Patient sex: F
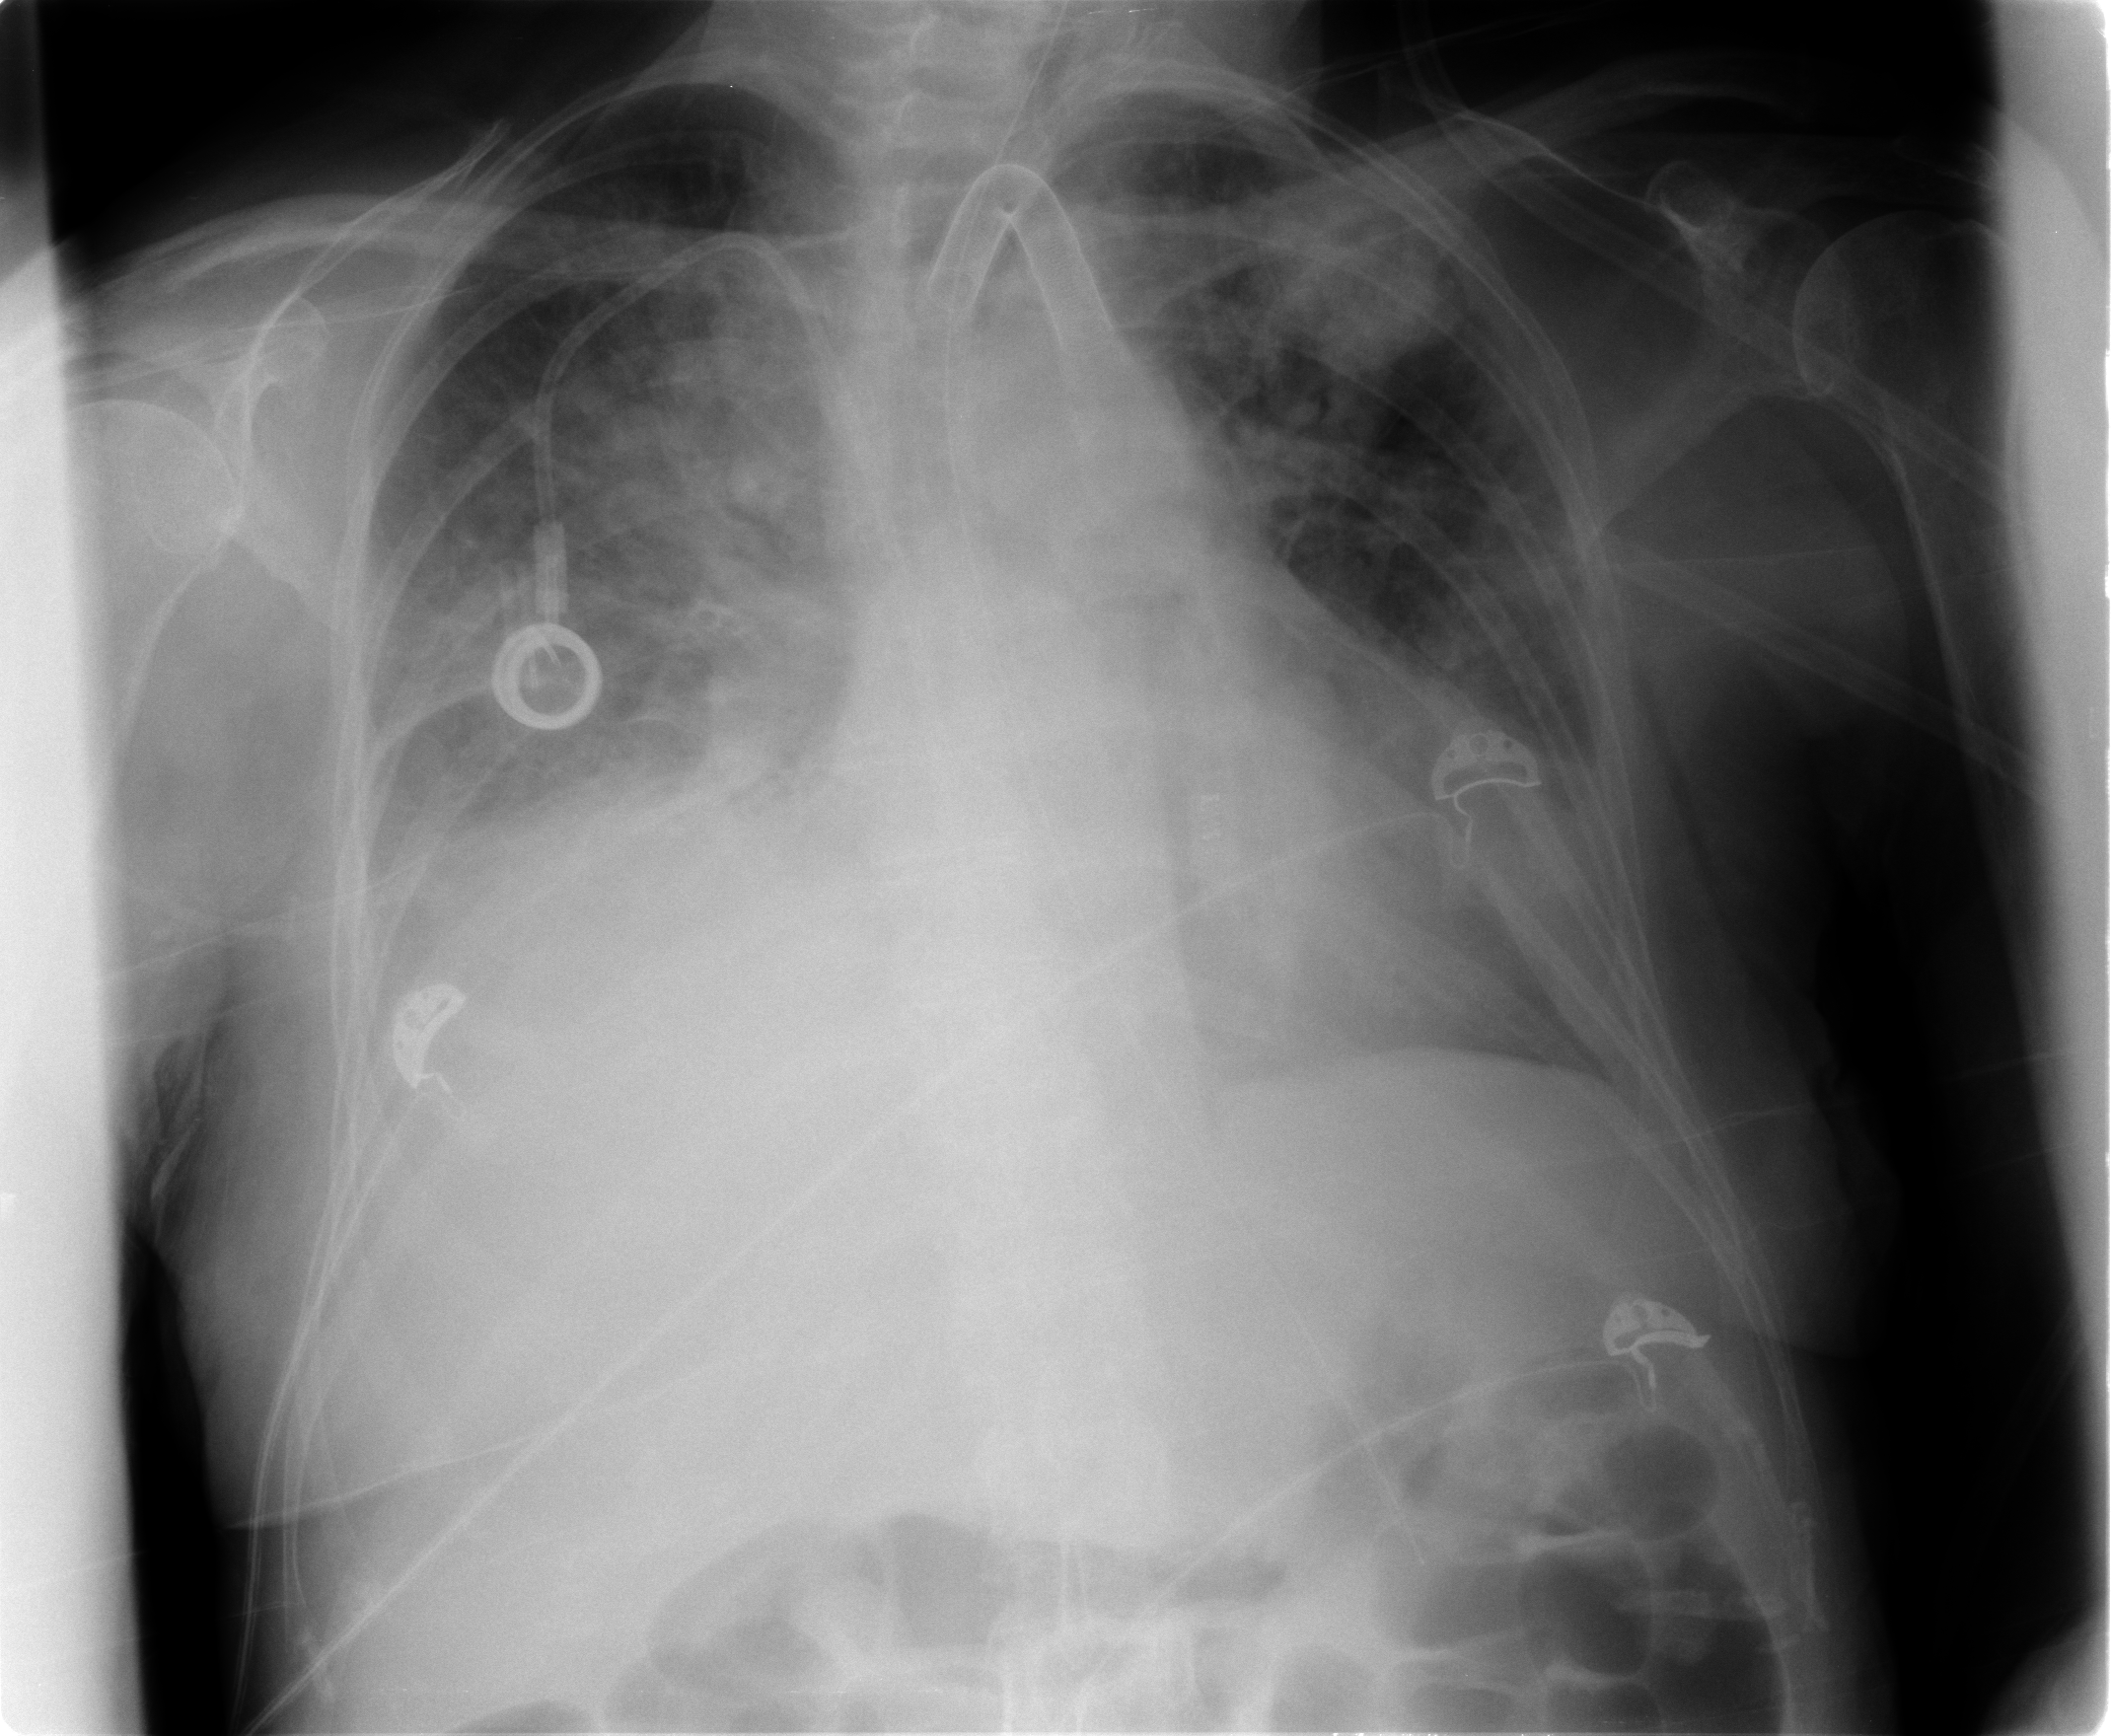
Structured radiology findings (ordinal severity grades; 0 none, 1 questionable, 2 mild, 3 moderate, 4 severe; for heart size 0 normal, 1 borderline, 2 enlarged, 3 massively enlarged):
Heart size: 1
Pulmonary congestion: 2
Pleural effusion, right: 2
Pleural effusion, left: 1
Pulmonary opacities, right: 1
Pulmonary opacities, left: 0
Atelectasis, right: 2
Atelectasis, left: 1